Field crop: maize
Growth stage: 2
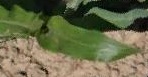
Species: maize